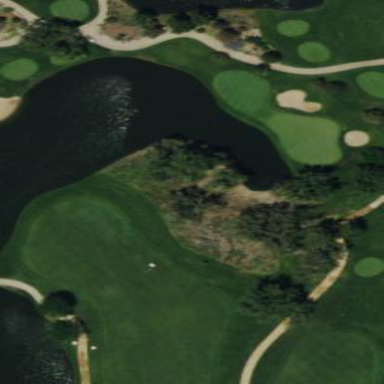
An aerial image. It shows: Water hazard within golf course.